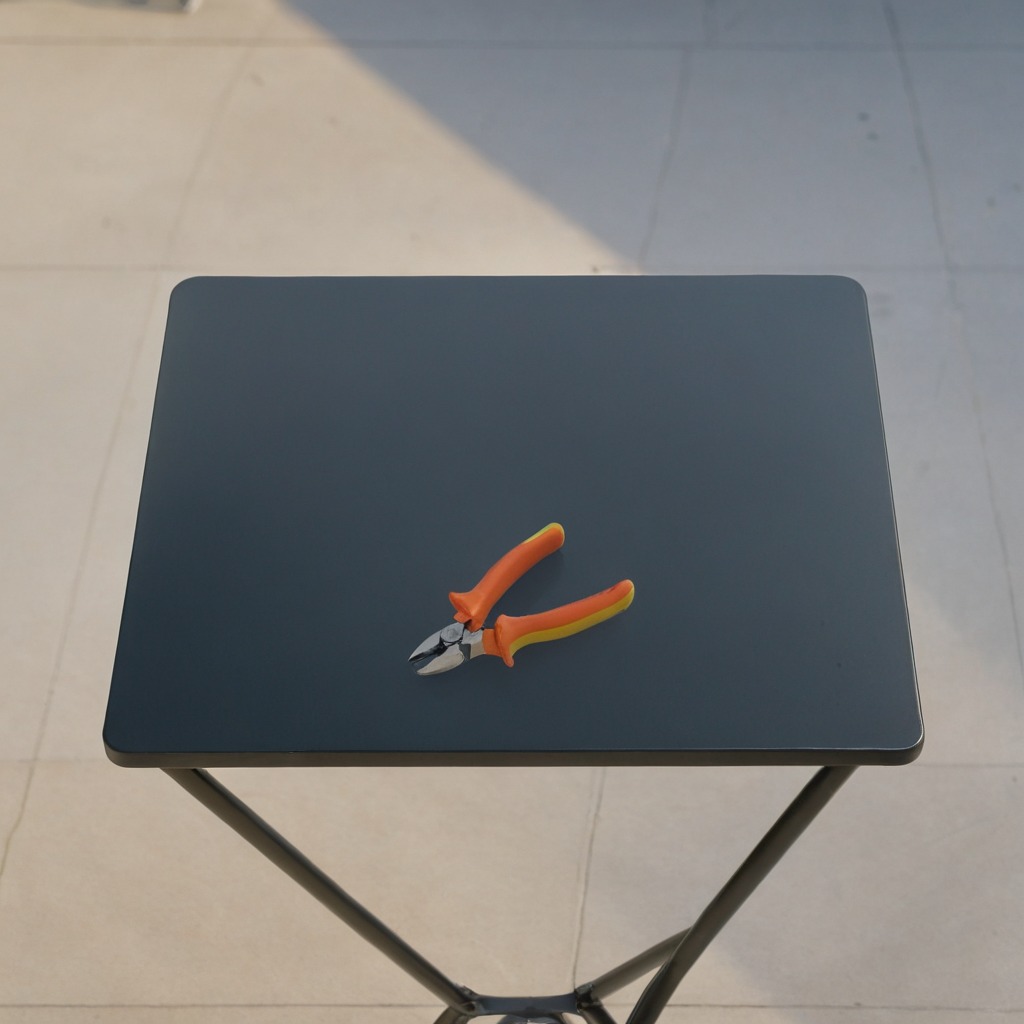
A plier lies on the table.